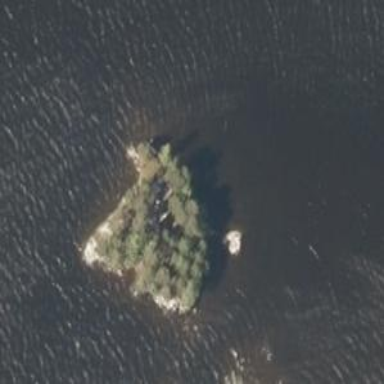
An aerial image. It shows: Islet.